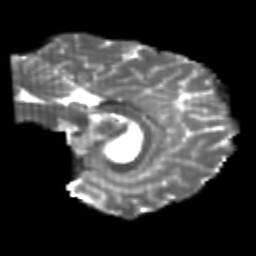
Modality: T2w
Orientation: sagittal
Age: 22
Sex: female
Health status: healthy
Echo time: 0.074 s